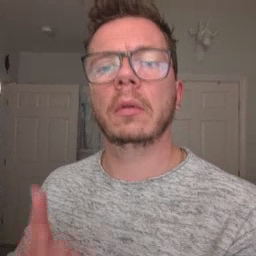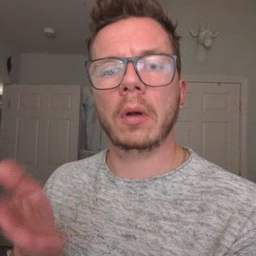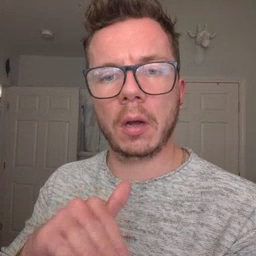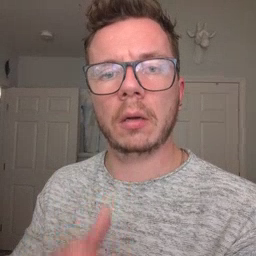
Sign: on